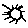
Label: sun